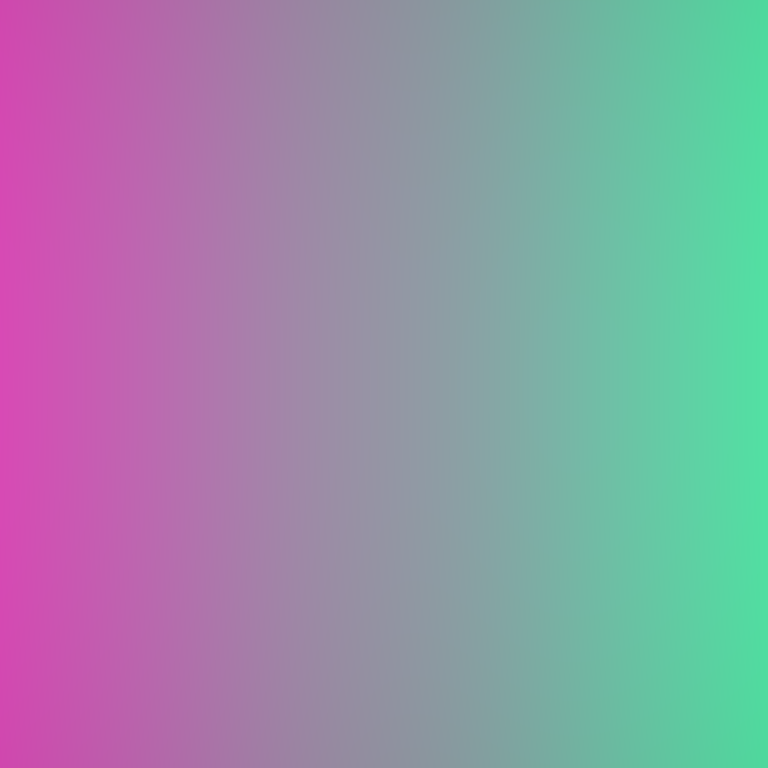
Abstract light effect, smooth gradient from vivid pink to bright green, dreamy atmosphere, soft blend, no room, no furniture, no objects.